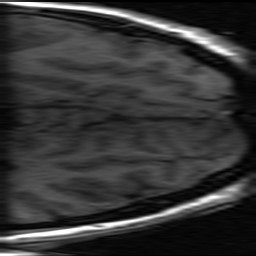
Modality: inplaneT1
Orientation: coronal